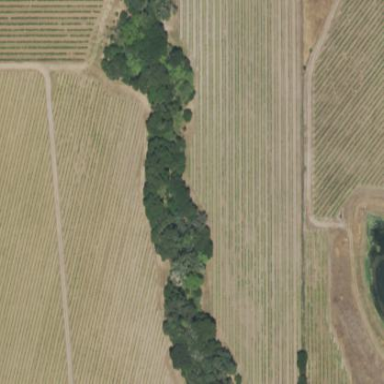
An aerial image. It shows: Orchard filled with olive trees.